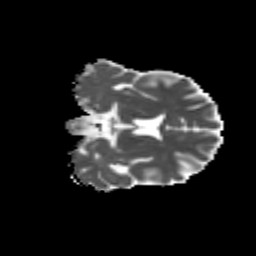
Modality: MD
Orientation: coronal
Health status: ill
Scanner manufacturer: siemens
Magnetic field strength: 3 T
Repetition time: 13.7 s
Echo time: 0.098 s